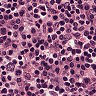
Metastatic tissue present: no